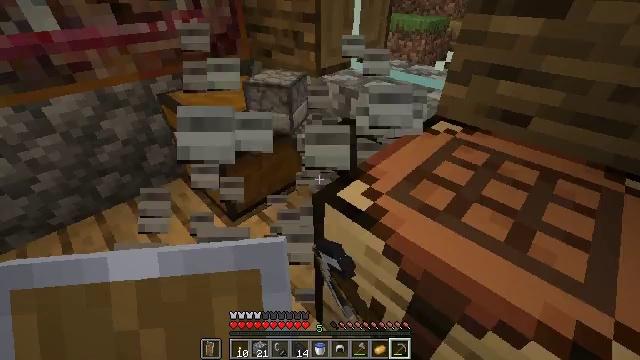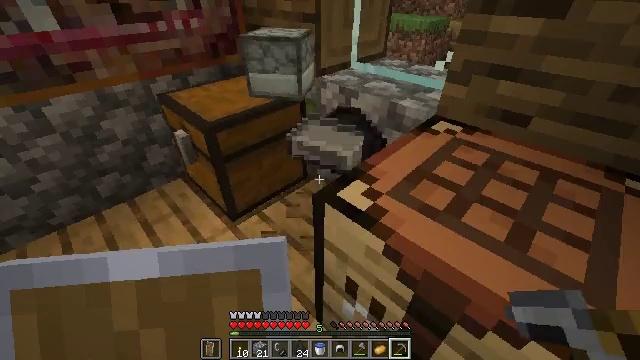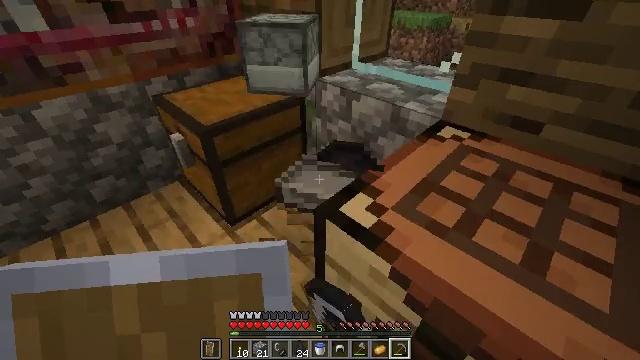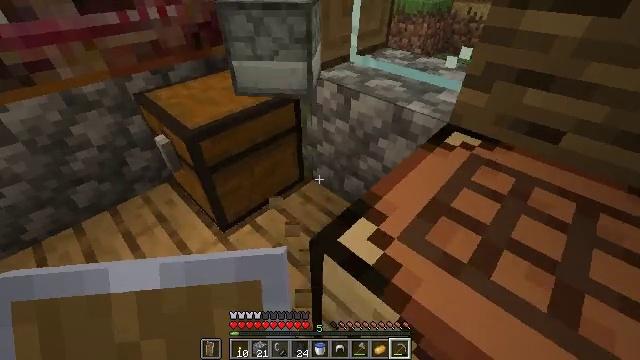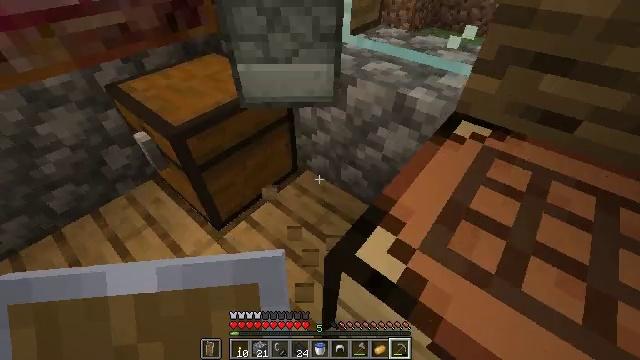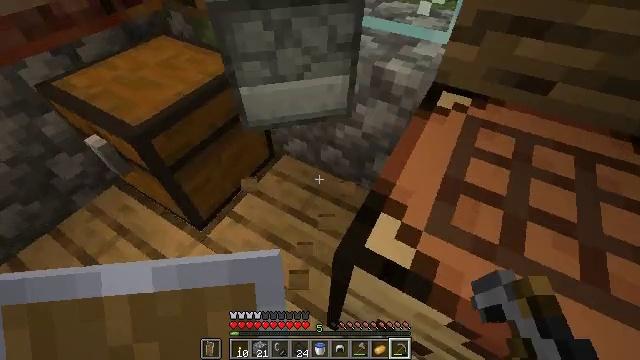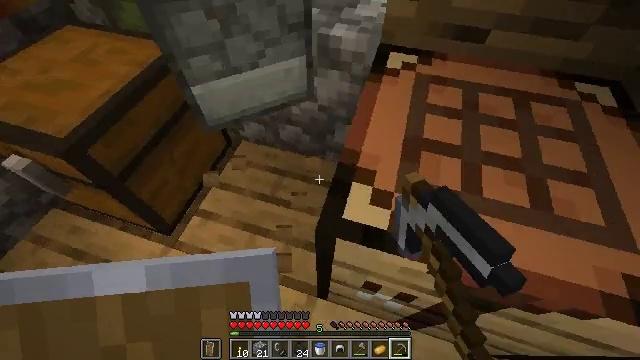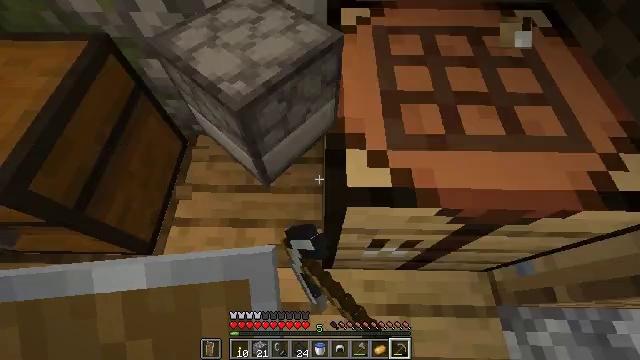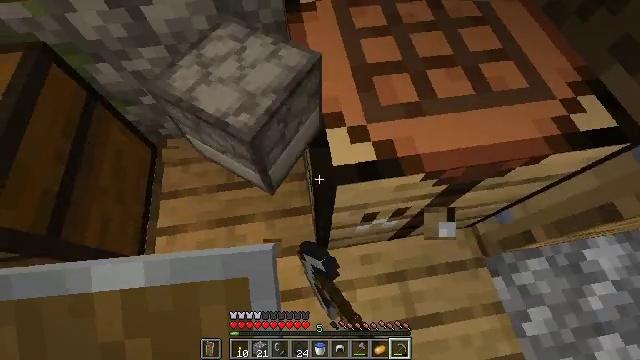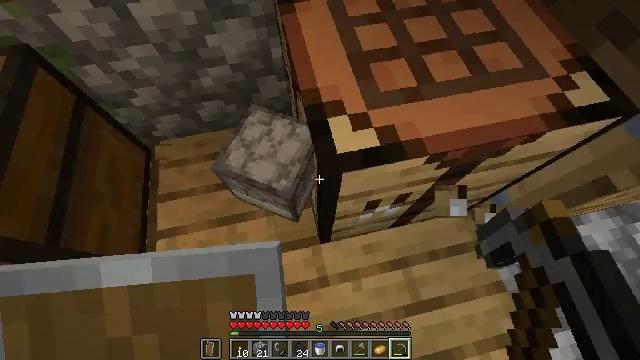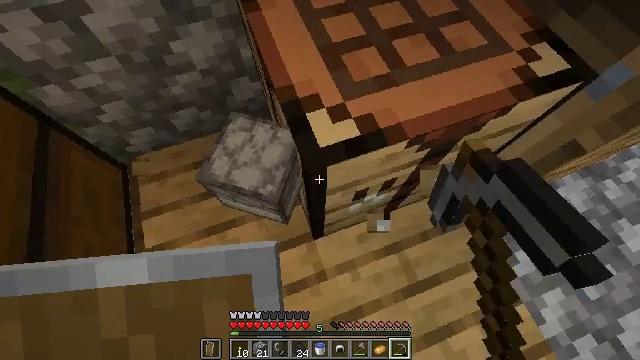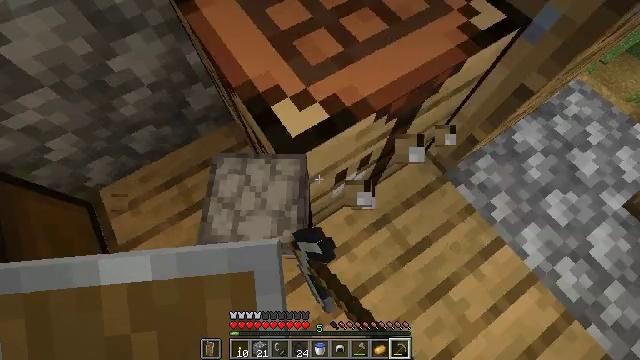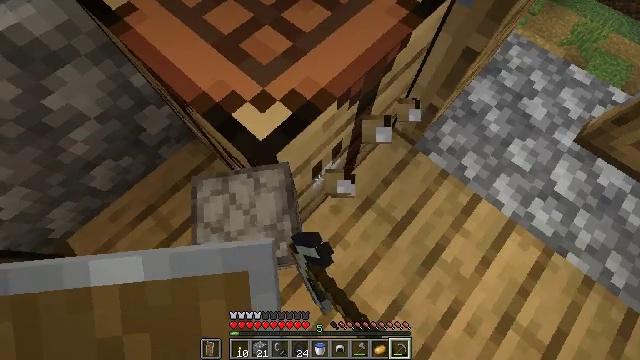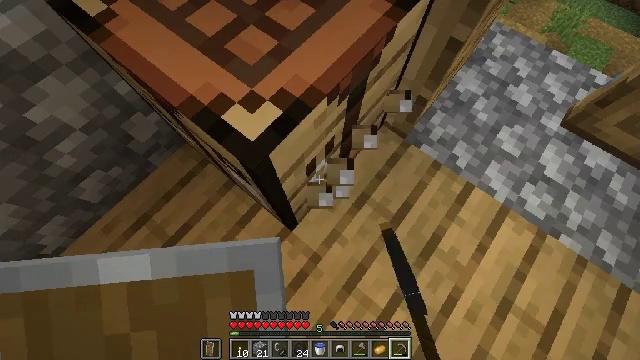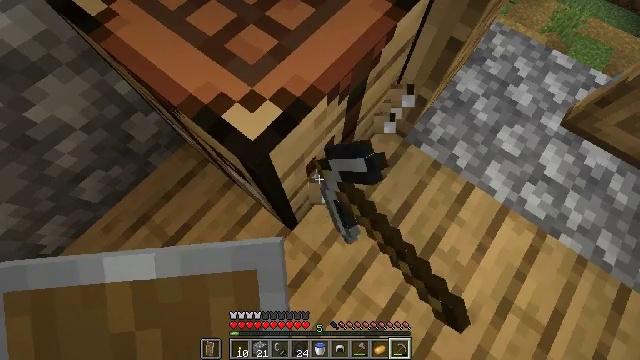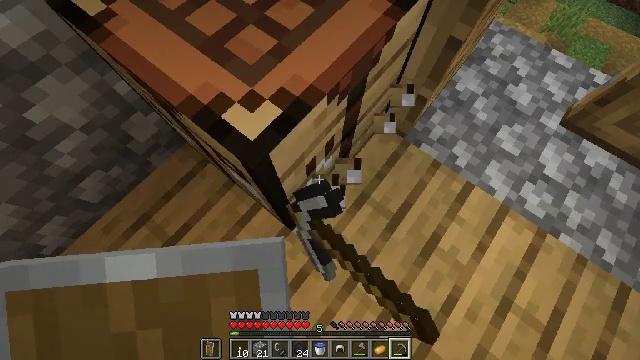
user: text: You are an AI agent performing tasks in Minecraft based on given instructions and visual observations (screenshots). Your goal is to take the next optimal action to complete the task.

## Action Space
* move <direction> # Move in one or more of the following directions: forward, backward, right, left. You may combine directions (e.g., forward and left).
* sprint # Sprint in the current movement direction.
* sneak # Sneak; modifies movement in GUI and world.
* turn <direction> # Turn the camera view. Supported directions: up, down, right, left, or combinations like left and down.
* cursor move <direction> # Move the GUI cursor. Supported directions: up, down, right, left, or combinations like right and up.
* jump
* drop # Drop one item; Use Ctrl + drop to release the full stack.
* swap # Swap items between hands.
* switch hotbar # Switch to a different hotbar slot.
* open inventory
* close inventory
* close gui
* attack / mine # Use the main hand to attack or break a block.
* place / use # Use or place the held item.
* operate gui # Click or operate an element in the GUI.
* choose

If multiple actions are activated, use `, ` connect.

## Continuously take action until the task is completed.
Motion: motion action
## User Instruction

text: Get the crafting table into the inventory.
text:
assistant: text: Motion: attack / mine
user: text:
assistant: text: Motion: move forward, attack / mine
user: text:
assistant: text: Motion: move forward, turn down, attack / mine
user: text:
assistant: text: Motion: move forward, turn right and down, attack / mine
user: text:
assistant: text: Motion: move forward, turn right and down, attack / mine
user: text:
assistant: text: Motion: move forward, turn right and down, attack / mine
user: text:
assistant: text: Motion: move forward, turn right and down, attack / mine
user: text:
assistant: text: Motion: turn right and down, attack / mine
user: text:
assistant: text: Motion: turn right, attack / mine
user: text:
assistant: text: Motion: turn right, attack / mine
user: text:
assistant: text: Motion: turn right and down, attack / mine
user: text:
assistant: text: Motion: turn right and down, attack / mine
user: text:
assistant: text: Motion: turn right, attack / mine
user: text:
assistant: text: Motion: attack / mine
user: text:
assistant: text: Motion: attack / mine
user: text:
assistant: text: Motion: attack / mine
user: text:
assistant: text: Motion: attack / mine
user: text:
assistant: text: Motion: attack / mine
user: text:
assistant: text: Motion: attack / mine
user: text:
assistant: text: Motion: attack / mine
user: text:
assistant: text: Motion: attack / mine
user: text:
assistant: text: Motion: attack / mine
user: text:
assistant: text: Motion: attack / mine
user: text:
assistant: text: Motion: attack / mine
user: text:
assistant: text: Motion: attack / mine
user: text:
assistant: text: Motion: attack / mine
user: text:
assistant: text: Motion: attack / mine
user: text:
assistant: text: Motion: attack / mine
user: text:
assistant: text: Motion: turn up, attack / mine
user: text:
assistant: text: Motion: turn up, attack / mine